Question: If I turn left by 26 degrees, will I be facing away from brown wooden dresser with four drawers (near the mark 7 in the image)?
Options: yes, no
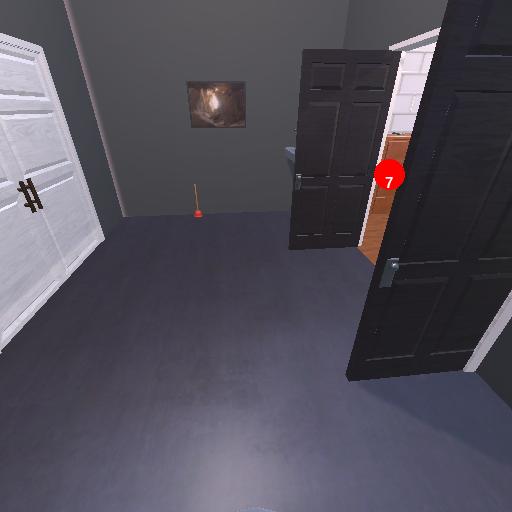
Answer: yes